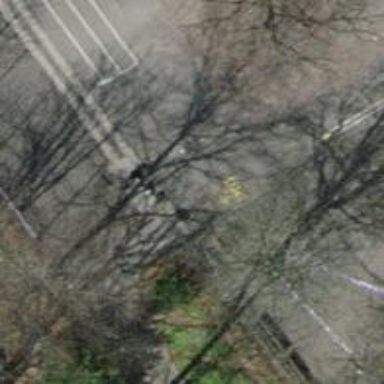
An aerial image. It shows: Footpath road.